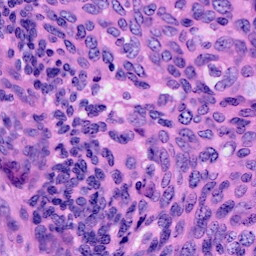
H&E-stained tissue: Cervix